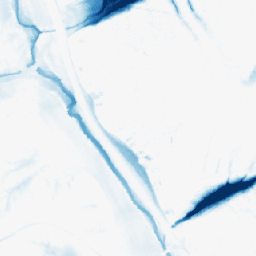
Category: morphological
Decomposition family: morphological
Decomposition parameters: operation: closing
size: 20
Upsampling method: nearest
Upsampling parameters: scale: 4
Upsampling scale: 4